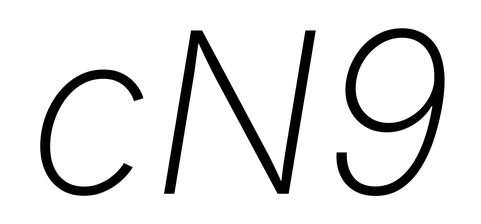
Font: Inter-Italic_ExtraLight_Italic